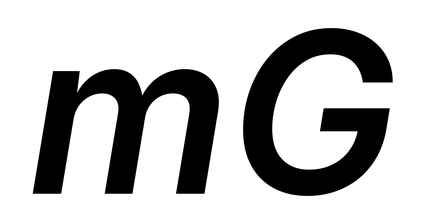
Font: Inter-Italic_SemiBold_Italic